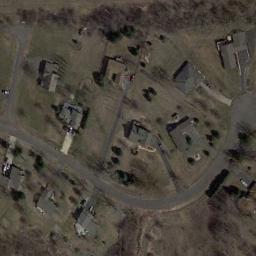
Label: medium_residential